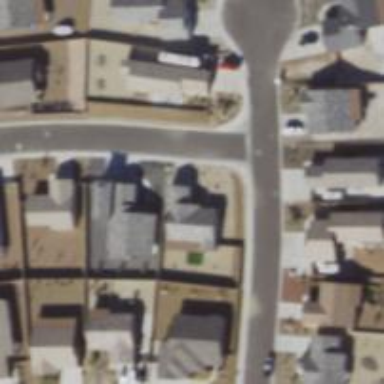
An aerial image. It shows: Residential road.